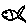
Label: fish